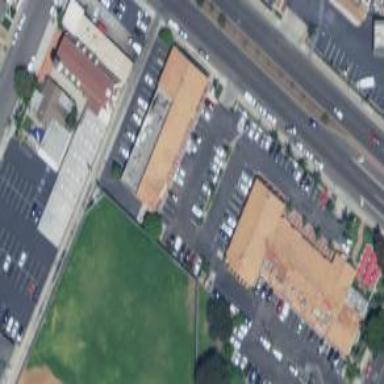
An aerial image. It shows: Retail area.